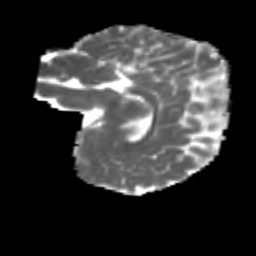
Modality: MD
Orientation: sagittal
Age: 8
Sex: female
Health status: healthy